Field crop: maize
Growth stage: 1
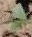
Species: datura